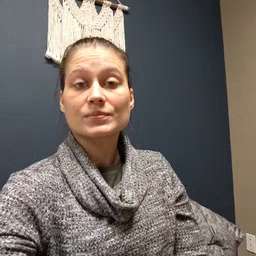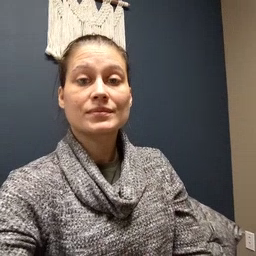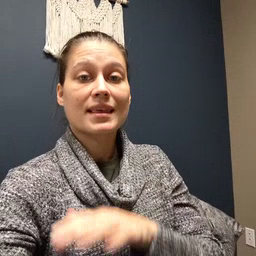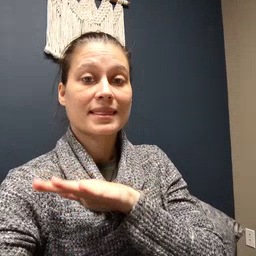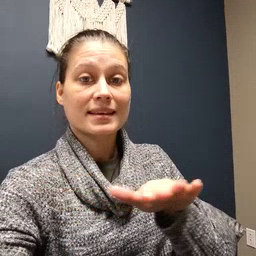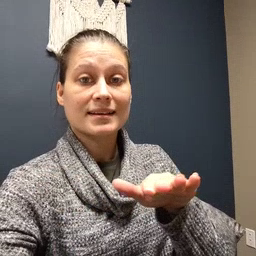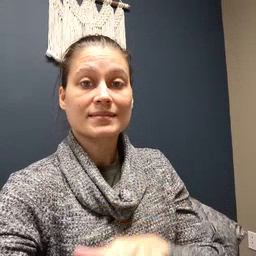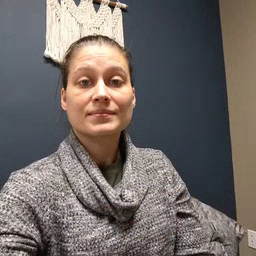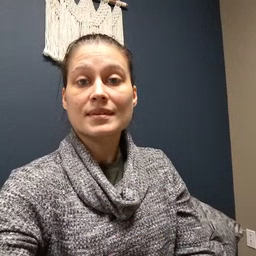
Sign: clean